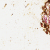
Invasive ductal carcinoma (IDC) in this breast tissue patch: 0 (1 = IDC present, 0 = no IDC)